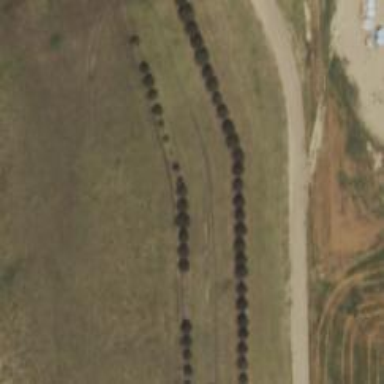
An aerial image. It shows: Row of trees in natural setting.